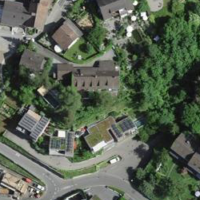
EUNIS habitat code: 55
Species observed at this site:
Ficus carica